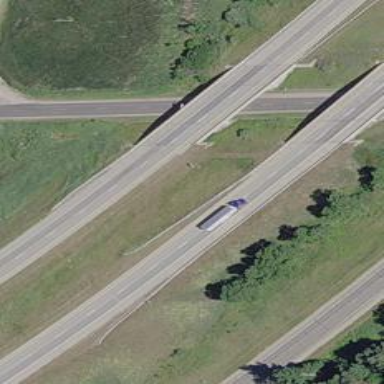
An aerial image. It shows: Bridge over motorway.